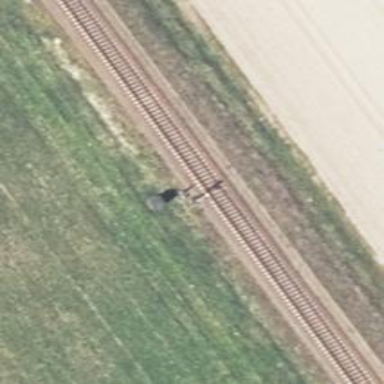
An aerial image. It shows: Railway signal.